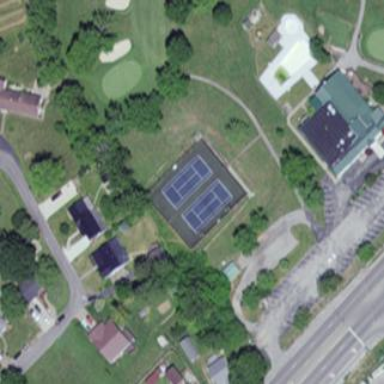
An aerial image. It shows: Tennis court on pitch.